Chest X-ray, AP view. Patient: 72 years old, sex M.
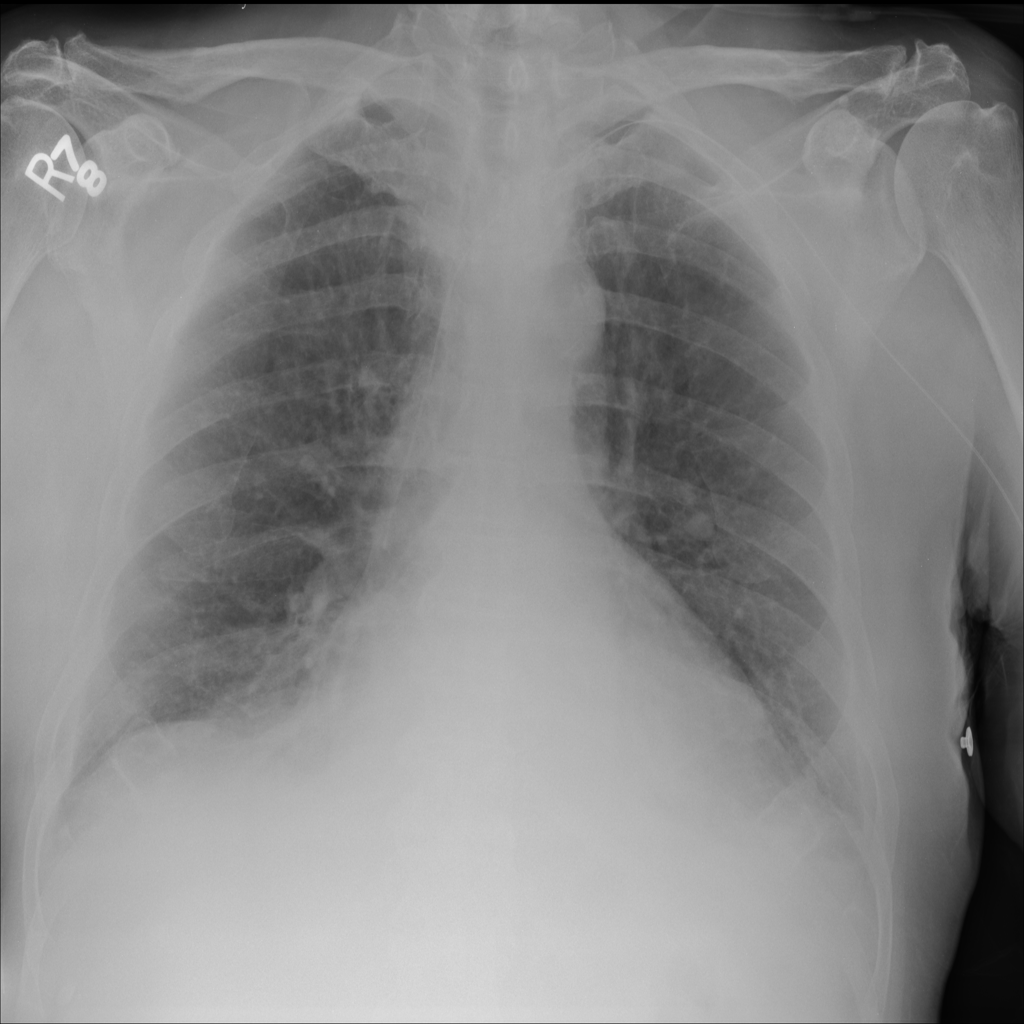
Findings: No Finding